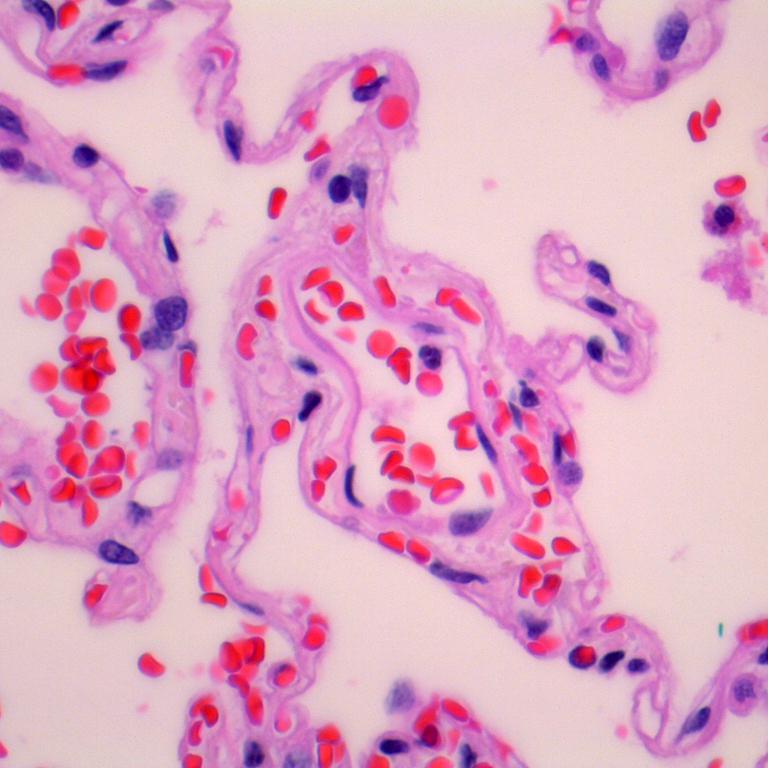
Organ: lung
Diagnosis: benign